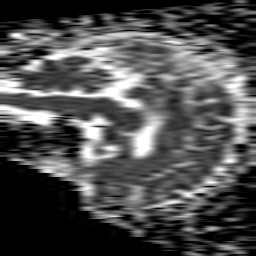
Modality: ADC
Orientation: sagittal
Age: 61
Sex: male
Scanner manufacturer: philips
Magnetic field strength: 1.5 T
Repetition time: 4.631 s
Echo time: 0.07794 s